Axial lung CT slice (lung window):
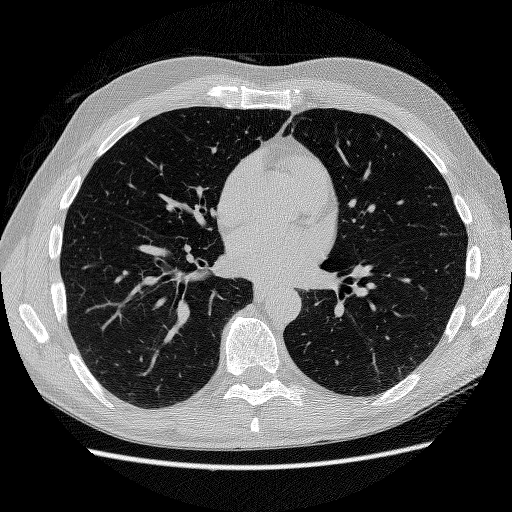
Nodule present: no